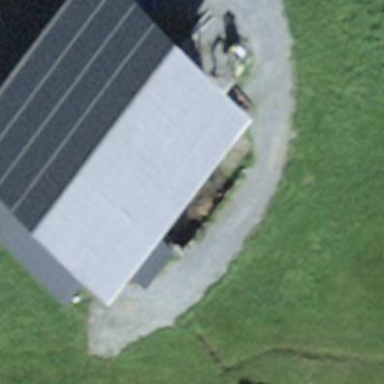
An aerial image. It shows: Rural barn.